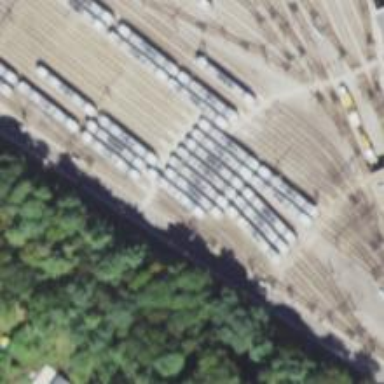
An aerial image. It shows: Light rail yard with electrified contact lines.